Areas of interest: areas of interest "Soccer Field"
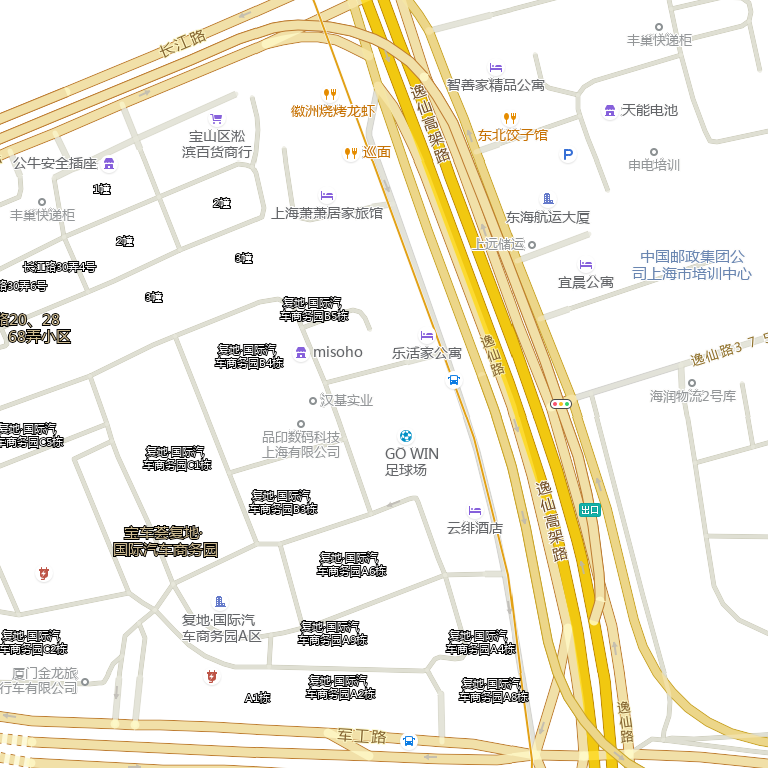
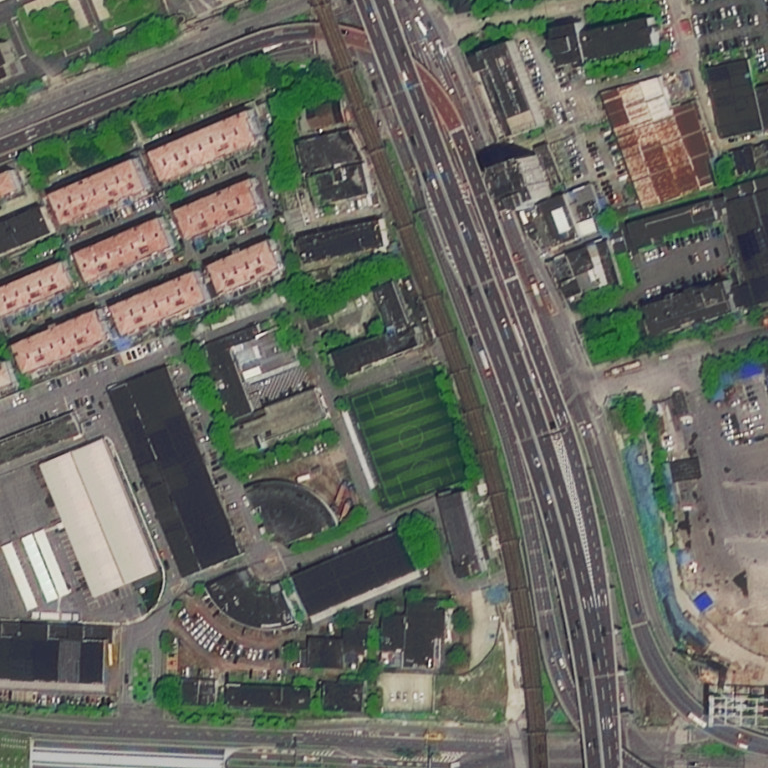